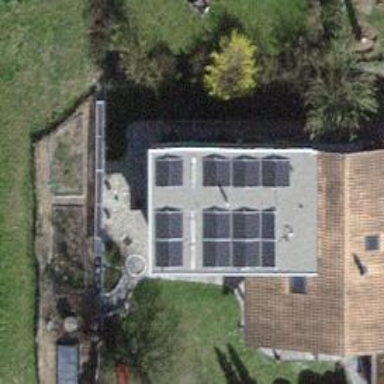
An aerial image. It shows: Solar power generator using photovoltaic panels.